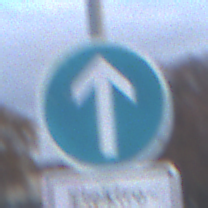
Verkehrszeichen: VorgeschriebeneFahrtrichtungGeradeaus
Zusatzzeichen unten: BesondereFahrzeugeUndTransportgueter11
Umgebung: Outdoor, Suburban
Tageszeit: SunriseSunset
Wetter: PartlyCloudy
Licht: Natural
Jahreszeit: NotSpecified
Kontrast: LowContrast